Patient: sex F, age 68
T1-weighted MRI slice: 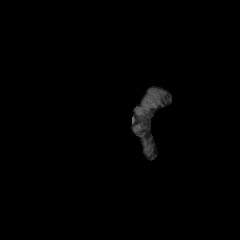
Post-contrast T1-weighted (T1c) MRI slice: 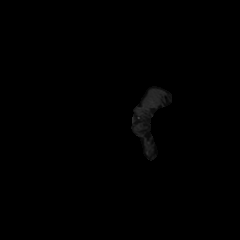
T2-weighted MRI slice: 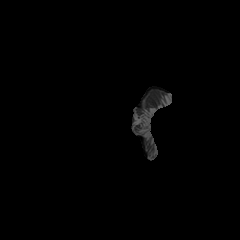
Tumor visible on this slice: no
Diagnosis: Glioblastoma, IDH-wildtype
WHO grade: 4